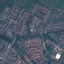
Label: Residential